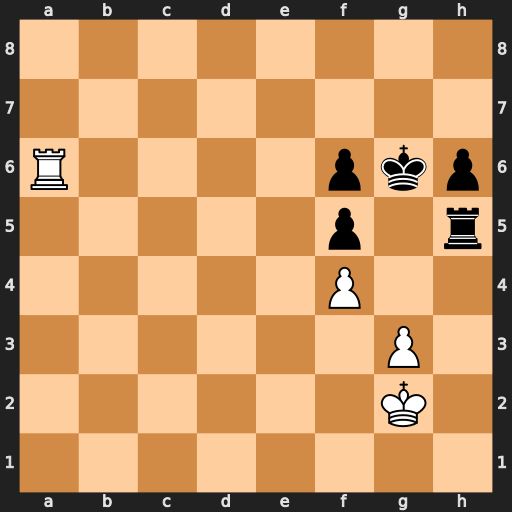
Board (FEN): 8/8/R4pkp/5p1r/5P2/6P1/6K1/8
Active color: w
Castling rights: -
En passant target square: -
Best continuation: Ra7 Rg5 fxg5